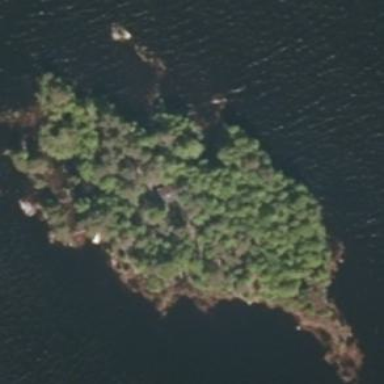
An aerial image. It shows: Islet surrounded by woodland.